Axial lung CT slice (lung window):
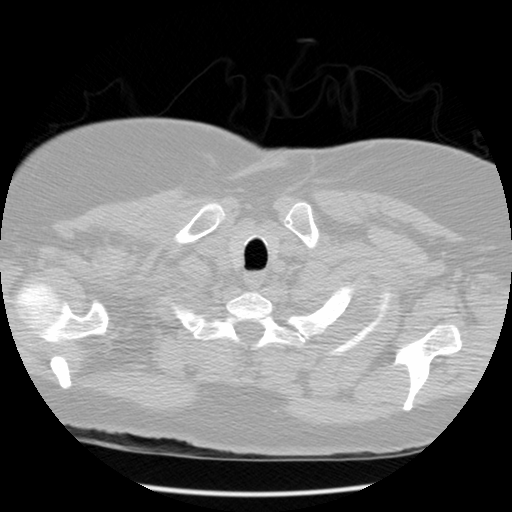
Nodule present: no